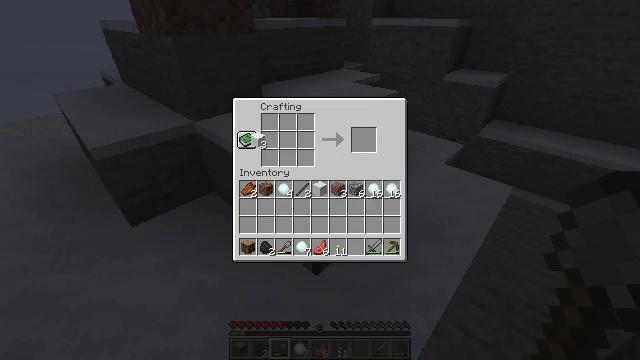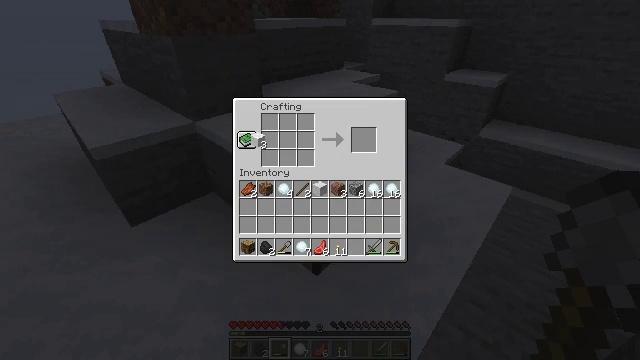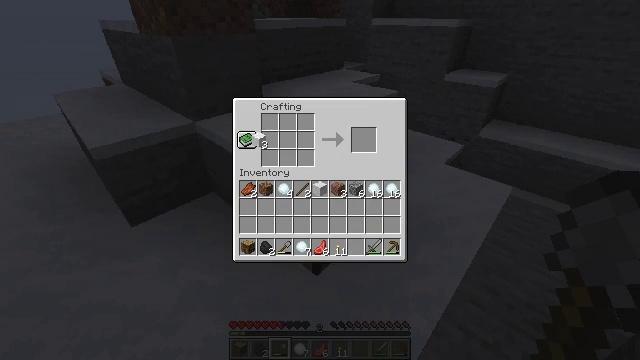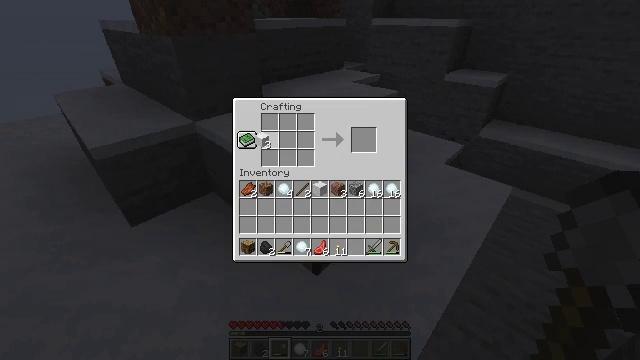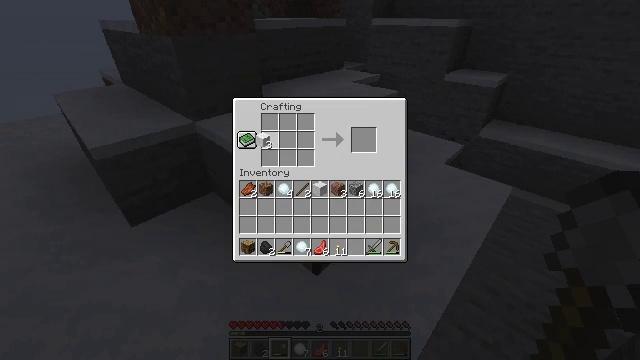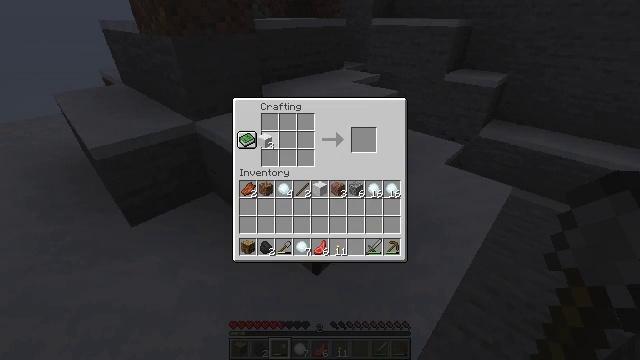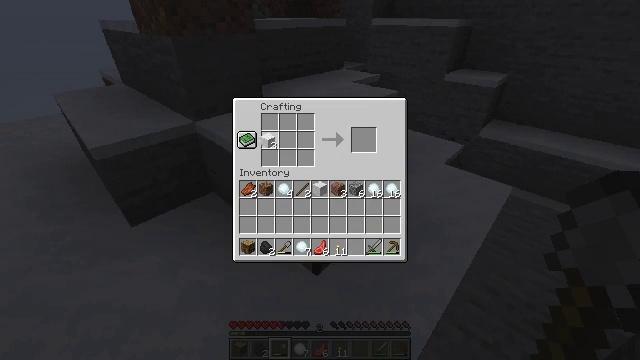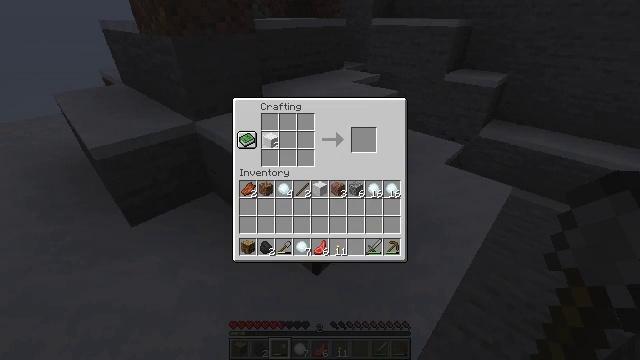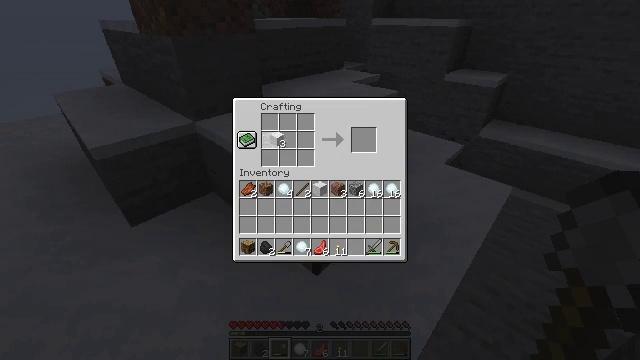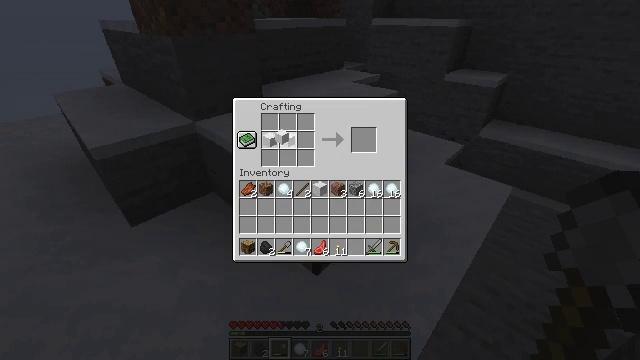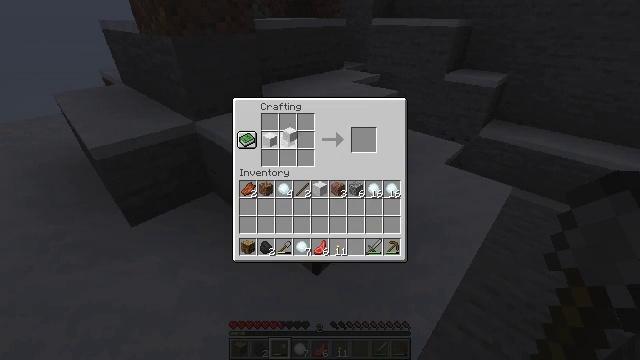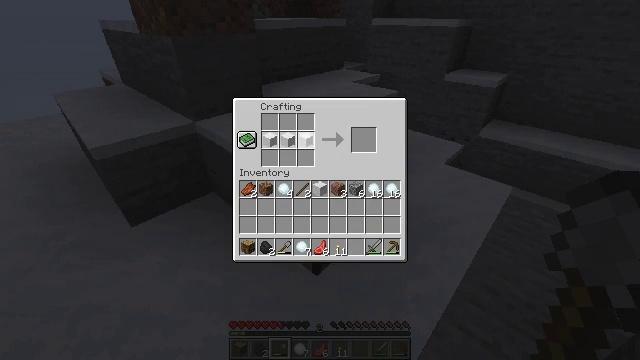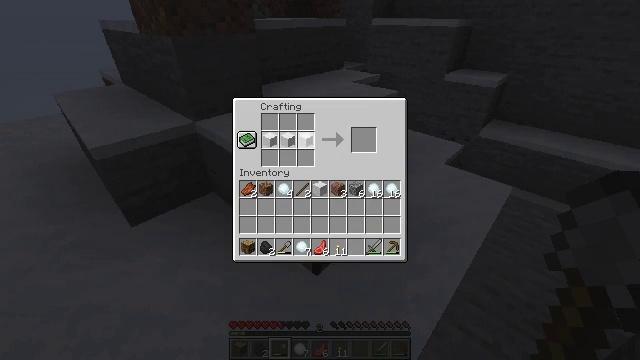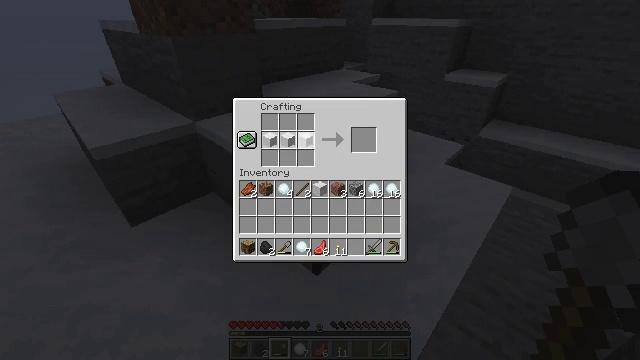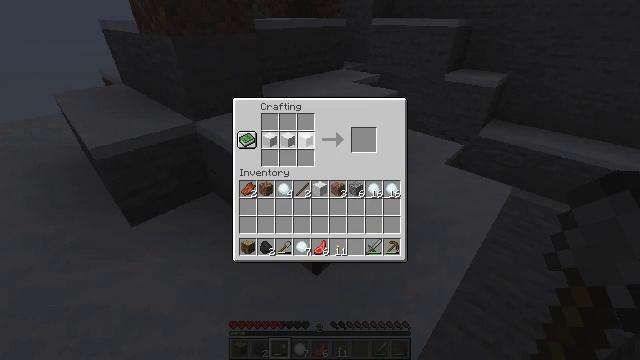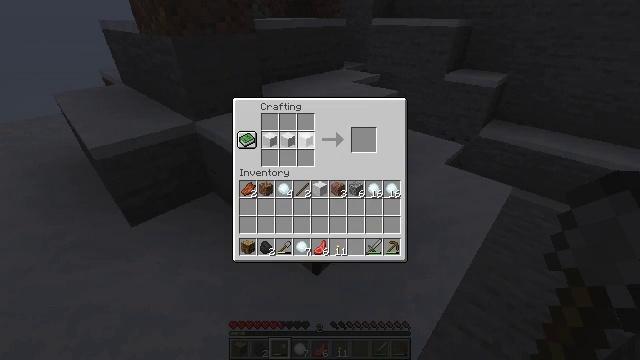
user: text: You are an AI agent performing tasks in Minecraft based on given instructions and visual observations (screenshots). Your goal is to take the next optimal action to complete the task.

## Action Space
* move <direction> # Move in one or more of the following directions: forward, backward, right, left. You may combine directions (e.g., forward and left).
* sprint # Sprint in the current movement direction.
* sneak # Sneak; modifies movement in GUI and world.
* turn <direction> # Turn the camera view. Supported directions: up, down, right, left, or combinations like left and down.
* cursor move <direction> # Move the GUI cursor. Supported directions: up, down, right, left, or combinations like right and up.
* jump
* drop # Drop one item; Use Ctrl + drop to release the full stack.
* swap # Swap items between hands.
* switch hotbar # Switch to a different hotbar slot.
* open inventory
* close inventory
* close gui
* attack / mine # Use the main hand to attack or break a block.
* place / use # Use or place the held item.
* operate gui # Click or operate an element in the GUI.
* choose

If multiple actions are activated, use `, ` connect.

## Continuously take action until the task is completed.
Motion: motion action
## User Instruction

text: Combine snowballs on the crafting table for snow.
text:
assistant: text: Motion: no_op
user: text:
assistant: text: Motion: no_op
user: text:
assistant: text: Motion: no_op
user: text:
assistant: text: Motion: no_op
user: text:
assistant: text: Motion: choose
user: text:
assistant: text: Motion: choose
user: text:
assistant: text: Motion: choose
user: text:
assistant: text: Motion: choose
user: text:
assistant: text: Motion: choose
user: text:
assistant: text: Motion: cursor move right, choose
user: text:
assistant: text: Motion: cursor move right, choose
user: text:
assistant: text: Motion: choose
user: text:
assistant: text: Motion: choose
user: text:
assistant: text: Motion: choose
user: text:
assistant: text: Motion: choose
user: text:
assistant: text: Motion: no_op
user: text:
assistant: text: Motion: no_op
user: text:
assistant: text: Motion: cursor move right and down
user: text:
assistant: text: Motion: cursor move down
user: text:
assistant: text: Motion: no_op
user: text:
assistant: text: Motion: cursor move down
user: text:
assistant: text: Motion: no_op
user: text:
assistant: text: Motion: no_op
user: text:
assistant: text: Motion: cursor move right and up
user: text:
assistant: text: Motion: cursor move right and up
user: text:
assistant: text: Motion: cursor move up
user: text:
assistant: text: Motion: no_op
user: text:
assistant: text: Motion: no_op
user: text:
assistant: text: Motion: sneak
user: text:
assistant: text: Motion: sneak